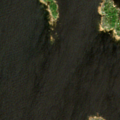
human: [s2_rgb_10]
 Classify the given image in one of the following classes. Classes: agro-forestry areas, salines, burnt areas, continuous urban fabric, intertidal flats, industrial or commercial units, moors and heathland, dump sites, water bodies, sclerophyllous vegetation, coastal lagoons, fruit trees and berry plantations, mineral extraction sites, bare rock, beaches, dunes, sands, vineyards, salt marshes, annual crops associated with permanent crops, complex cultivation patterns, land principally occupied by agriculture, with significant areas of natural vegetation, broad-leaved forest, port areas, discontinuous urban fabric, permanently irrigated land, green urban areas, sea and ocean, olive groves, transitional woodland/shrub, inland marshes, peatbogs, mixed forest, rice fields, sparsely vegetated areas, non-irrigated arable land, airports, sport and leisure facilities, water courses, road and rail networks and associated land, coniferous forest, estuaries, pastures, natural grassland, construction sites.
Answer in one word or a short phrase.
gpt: mixed forest, sea and ocean